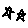
Label: star